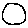
Label: circle